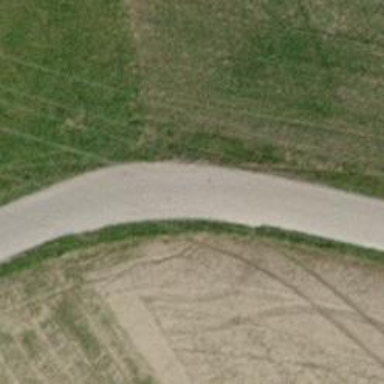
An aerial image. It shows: Unclassified road with asphalt surface. The track type is grade 1.